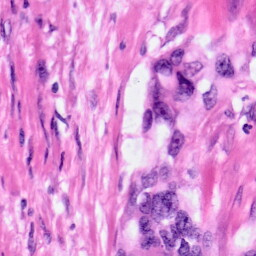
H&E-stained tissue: Pancreatic